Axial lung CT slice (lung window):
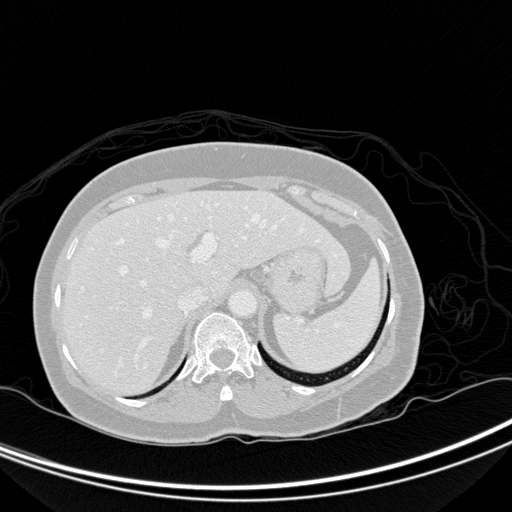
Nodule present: no